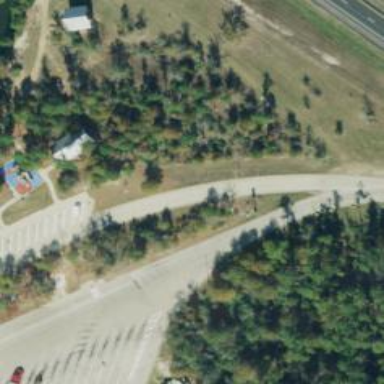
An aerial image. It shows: Service road leading to rest area.